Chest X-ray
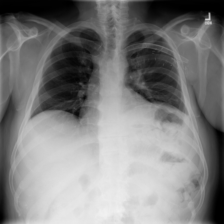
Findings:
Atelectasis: positive
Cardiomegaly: negative
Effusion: negative
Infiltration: negative
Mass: negative
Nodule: negative
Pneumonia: negative
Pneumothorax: negative
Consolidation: negative
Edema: negative
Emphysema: negative
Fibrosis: negative
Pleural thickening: negative
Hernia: negative